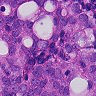
Metastatic tissue present: yes